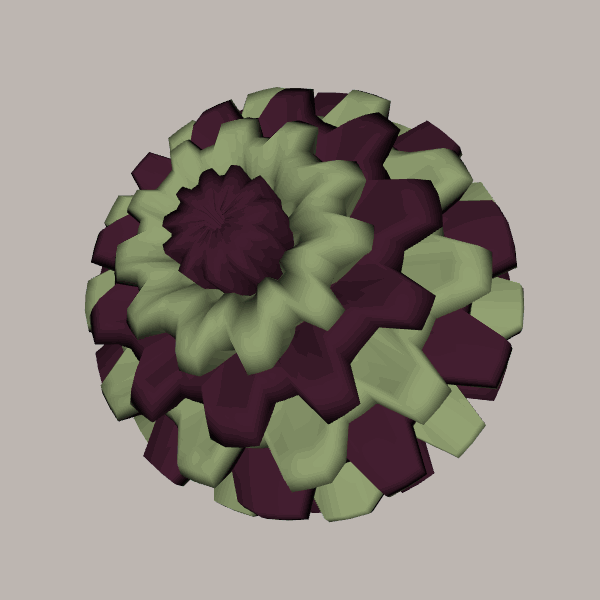
Background: light